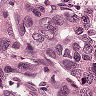
Metastatic tissue present: yes